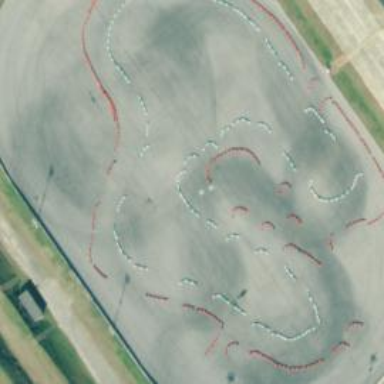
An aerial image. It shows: Karting raceway for sports enthusiasts.